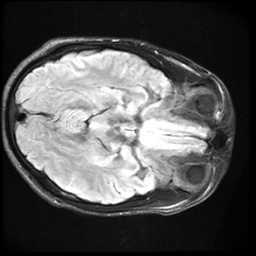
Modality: FLAIR
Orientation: axial
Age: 24
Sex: male
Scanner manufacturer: ge
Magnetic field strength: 3 T
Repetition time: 11 s
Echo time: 0.1497 s